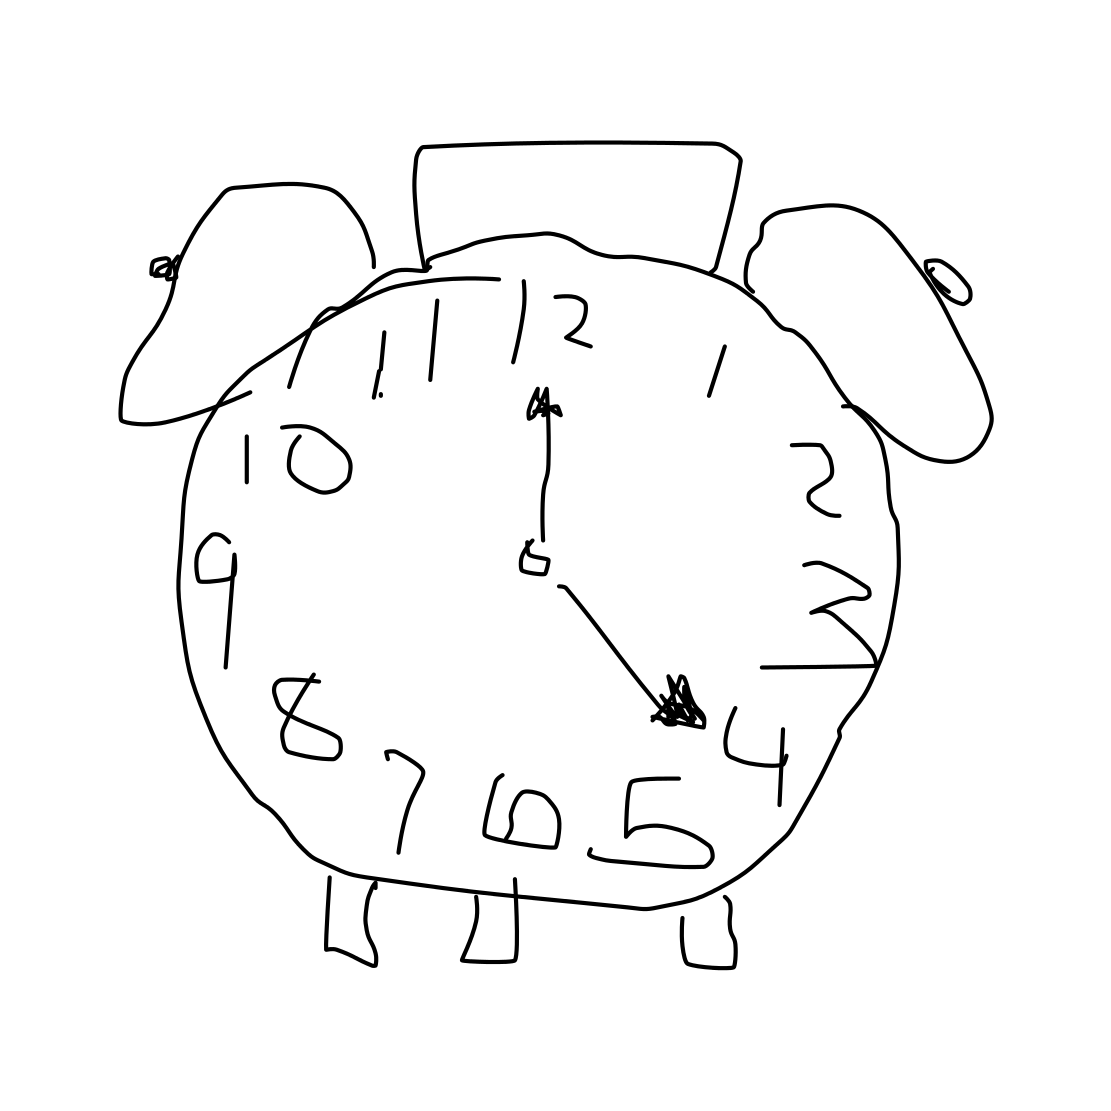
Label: alarm clock